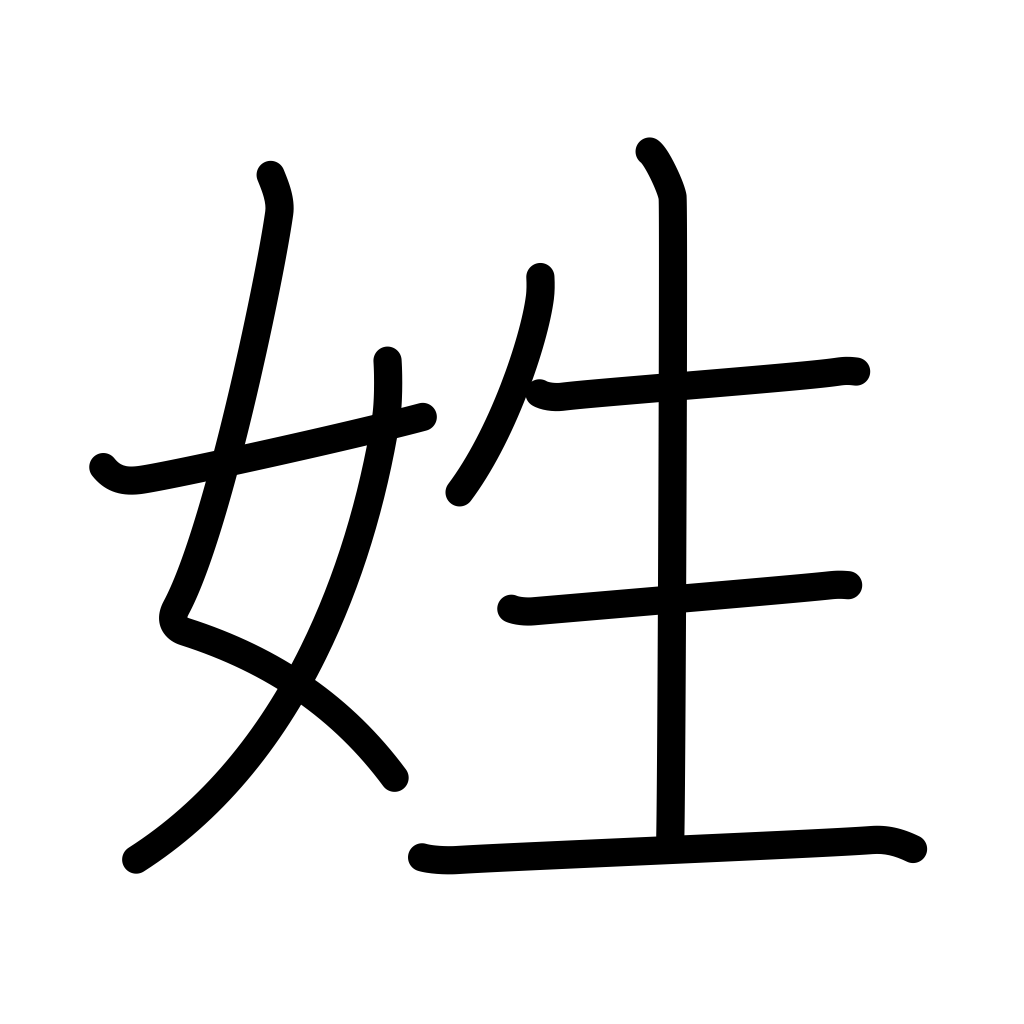
Meaning: surname